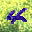
Label: 4